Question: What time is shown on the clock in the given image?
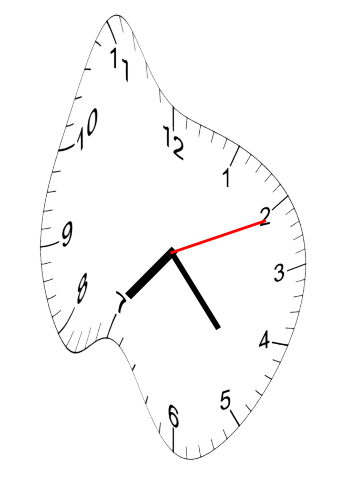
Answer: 07:23:11